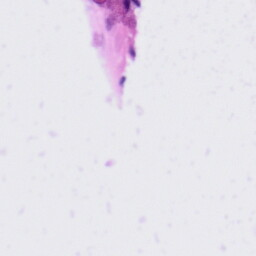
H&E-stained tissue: Tonsil